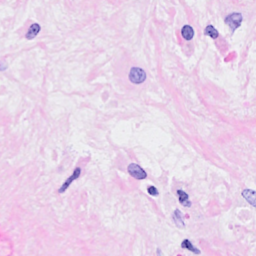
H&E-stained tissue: Breast